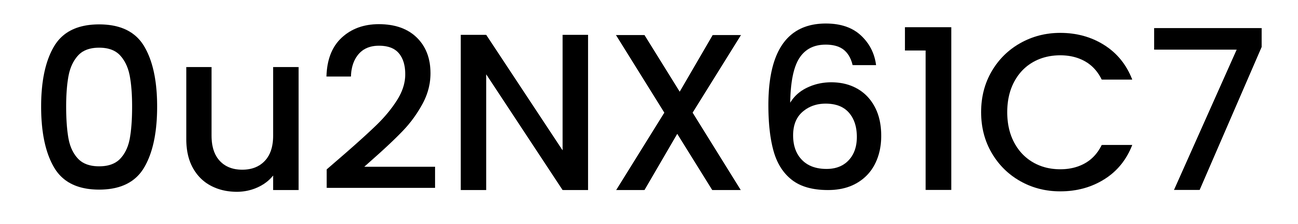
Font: Poppins-Medium